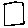
Label: square